Interaction volume radius: 10 \u00c5
Interaction volume height: 10 \u00c5
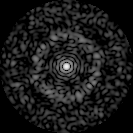
Disorder parameter: 0.8454